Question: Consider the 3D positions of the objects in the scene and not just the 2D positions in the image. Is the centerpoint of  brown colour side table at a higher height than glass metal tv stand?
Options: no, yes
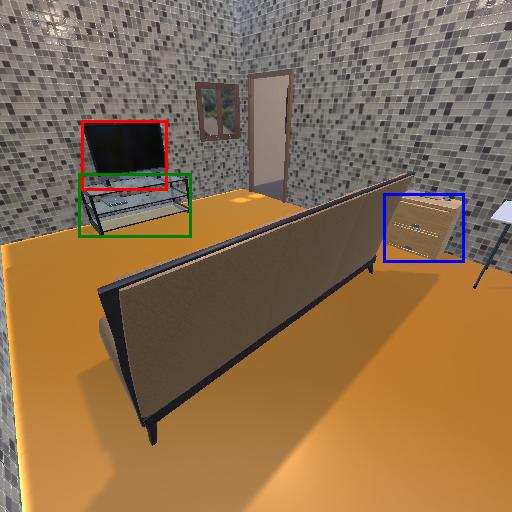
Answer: no